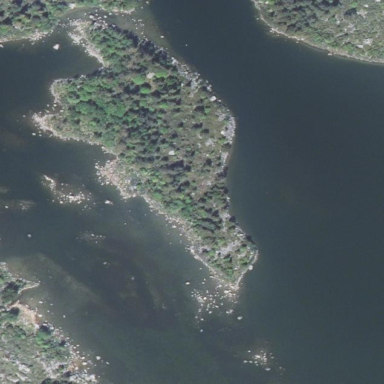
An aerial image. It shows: Islet along the natural coastline.